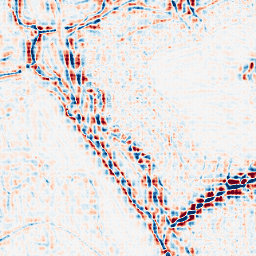
Category: wavelet
Decomposition family: wavelet_dwt
Decomposition parameters: wavelet: coif2
level: 3
Upsampling method: sinc_hamming
Upsampling parameters: scale: 8
kernel_size: 8
Upsampling scale: 8